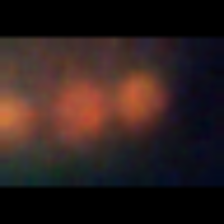
Taxon: Chaetoceros
Group: Diatoms